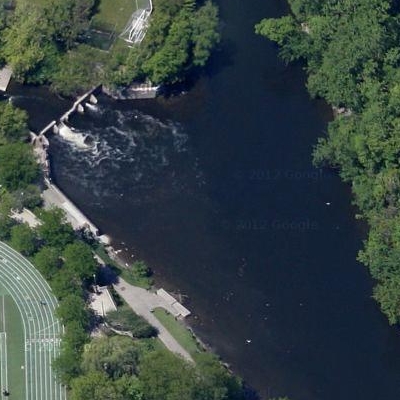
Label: RiverLake